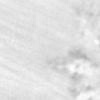
Label: no_change